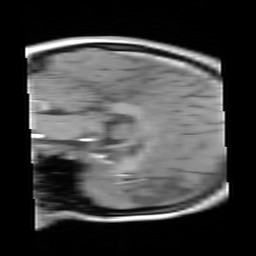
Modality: FLASH
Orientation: sagittal
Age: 24
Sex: female
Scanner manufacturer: siemens
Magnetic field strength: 3 T
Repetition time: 0.245 s
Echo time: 0.0026 s